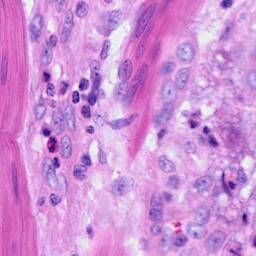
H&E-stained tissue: Ovarian